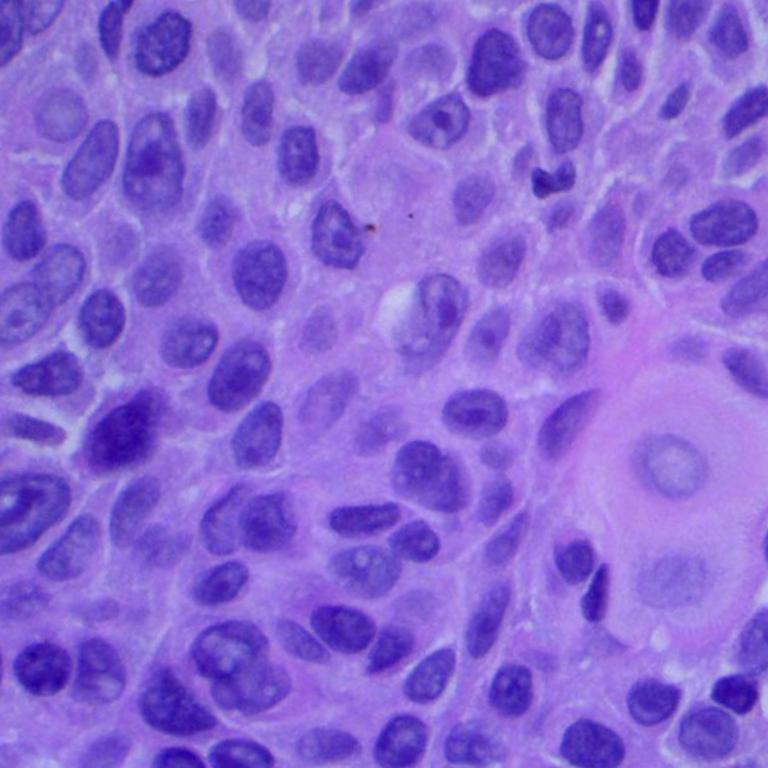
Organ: lung
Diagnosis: squamous carcinomas